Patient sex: M
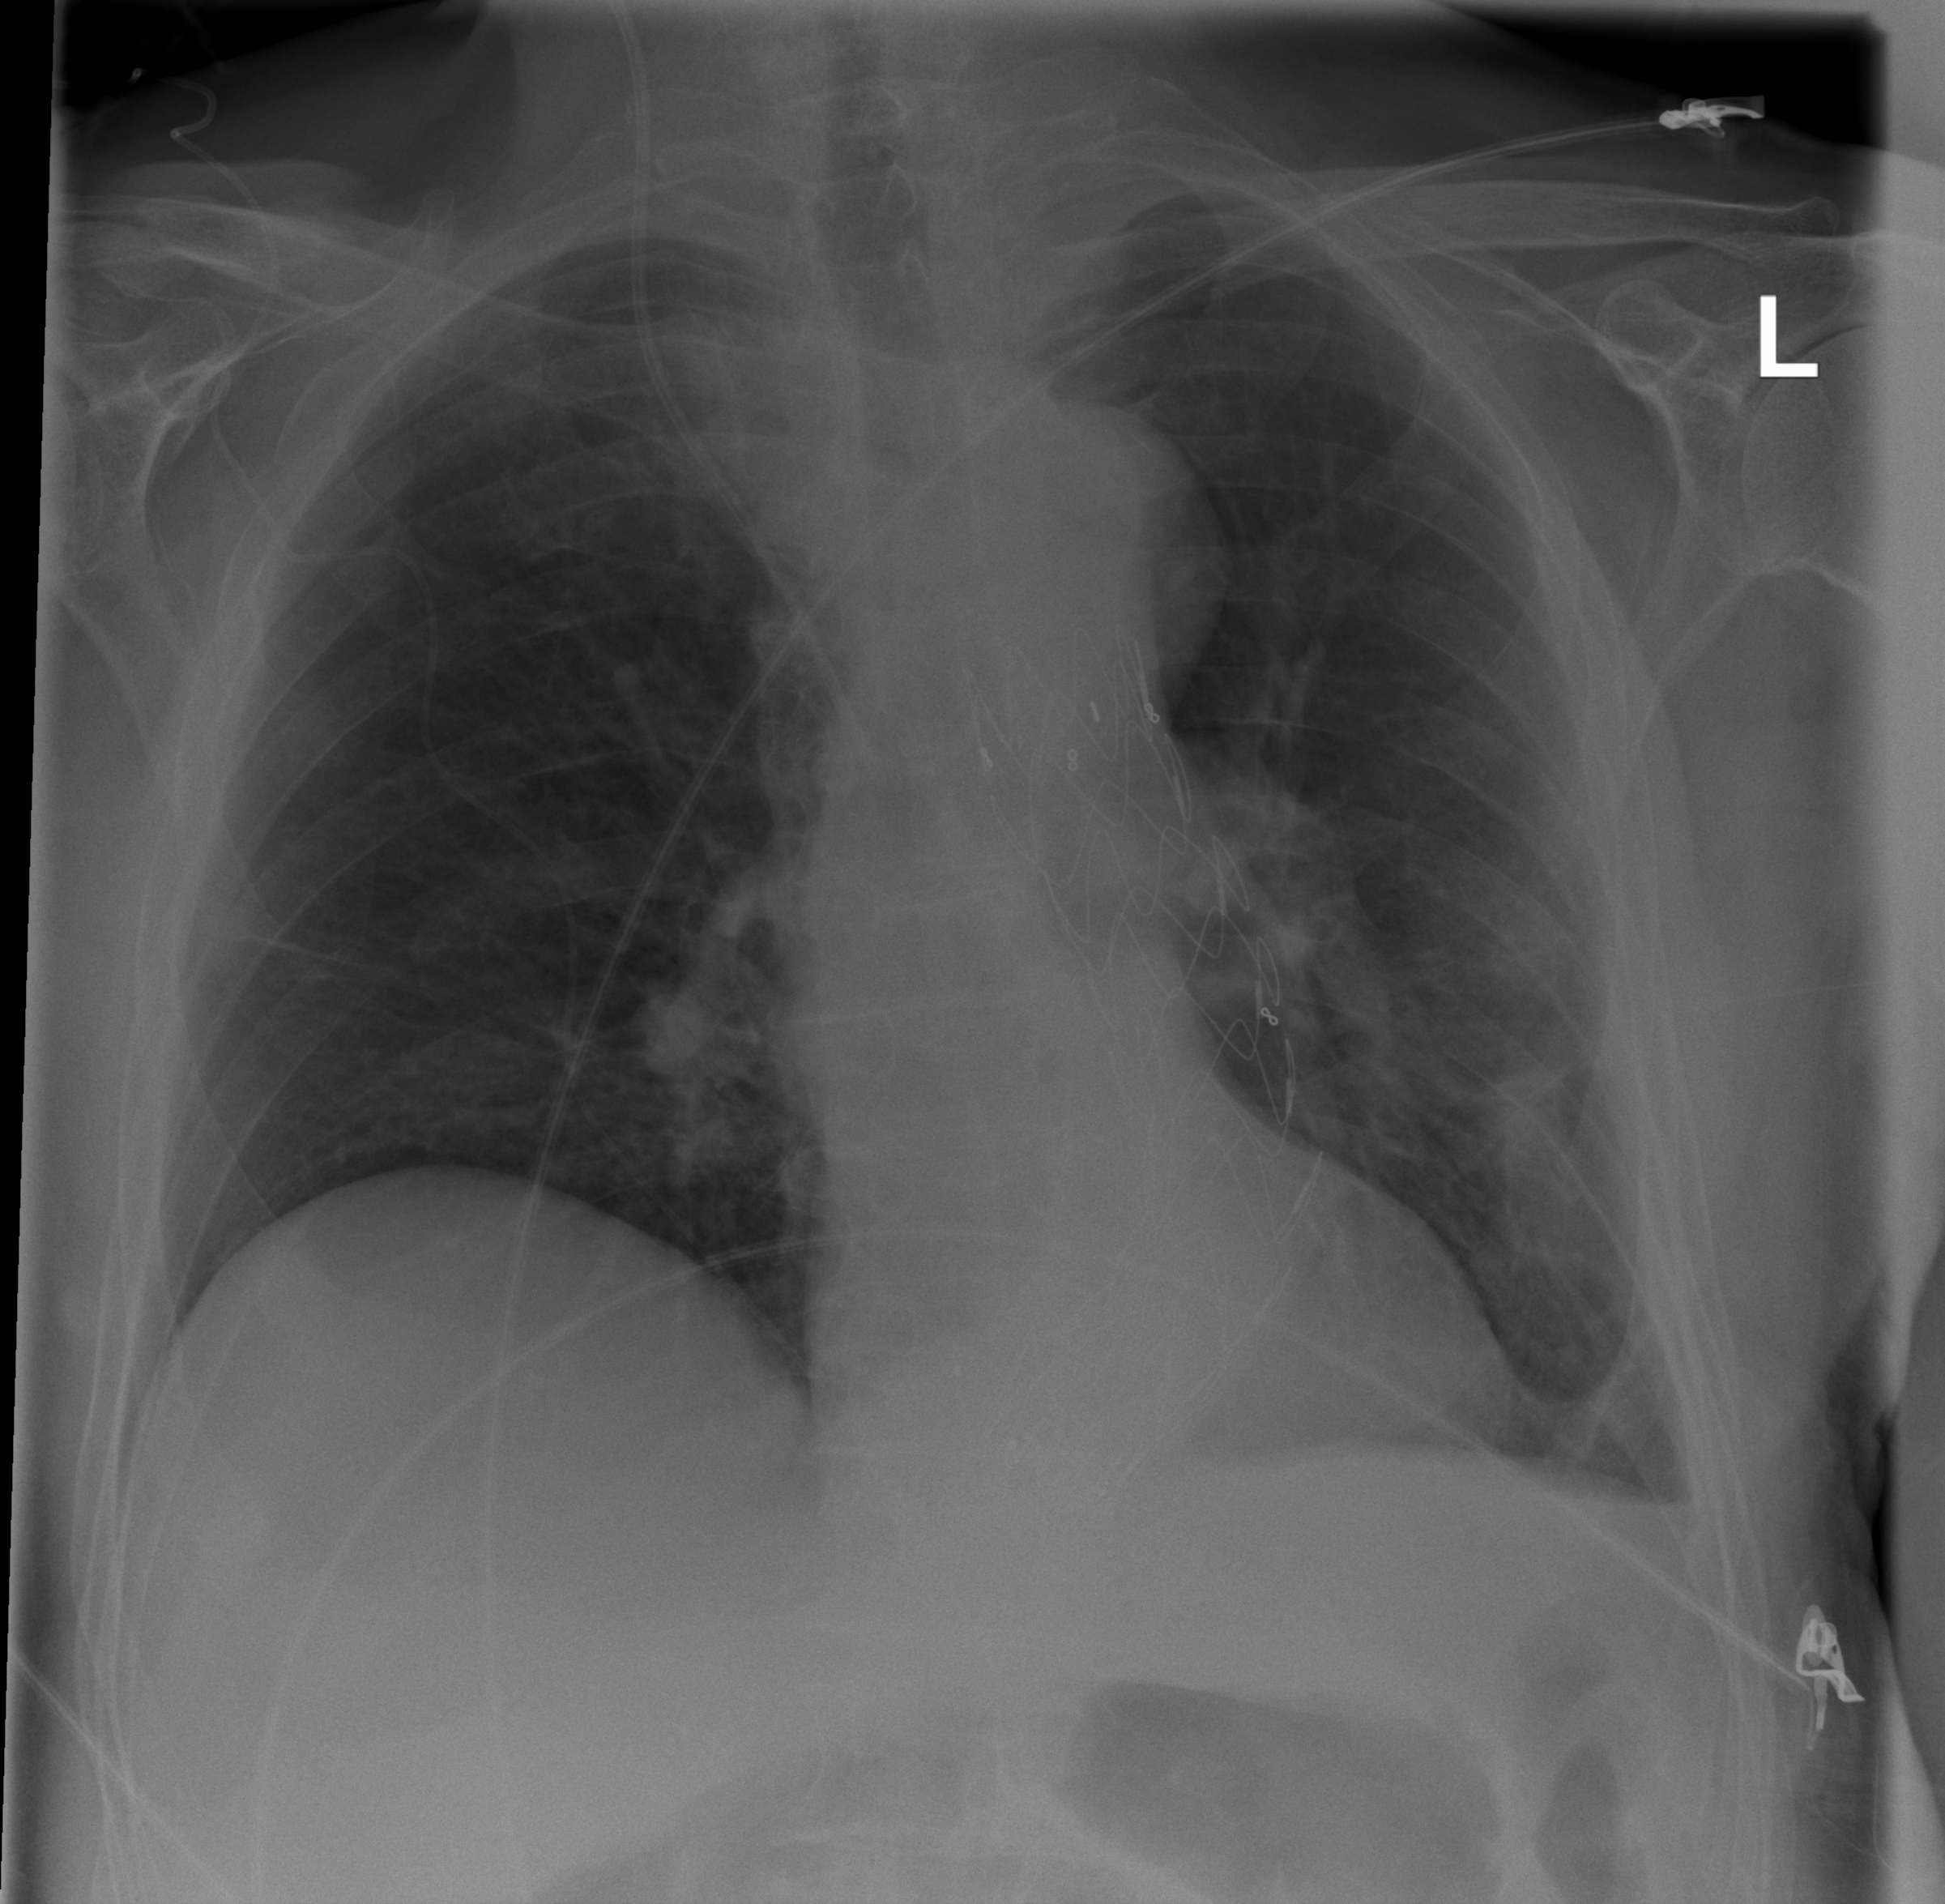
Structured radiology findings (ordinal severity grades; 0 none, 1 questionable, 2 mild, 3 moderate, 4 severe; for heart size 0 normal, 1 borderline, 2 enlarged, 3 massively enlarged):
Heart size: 0
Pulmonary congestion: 0
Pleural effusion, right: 0
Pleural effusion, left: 2
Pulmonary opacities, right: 0
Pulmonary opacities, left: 2
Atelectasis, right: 0
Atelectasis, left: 2